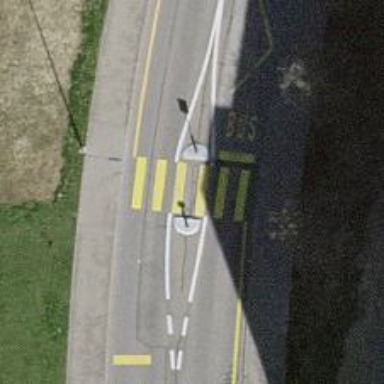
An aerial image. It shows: Uncontrolled crossing with zebra marking and crossing island.